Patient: sex F, age 60
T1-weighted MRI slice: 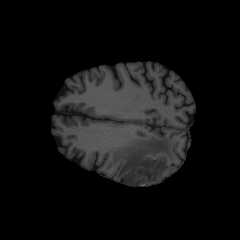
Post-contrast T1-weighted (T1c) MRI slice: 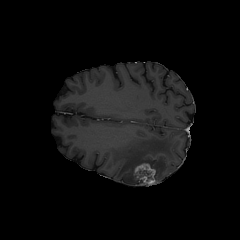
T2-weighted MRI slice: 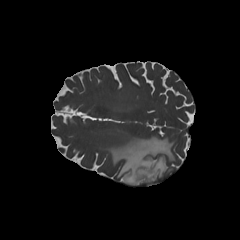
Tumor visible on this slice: yes
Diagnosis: Glioblastoma, IDH-wildtype
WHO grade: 4